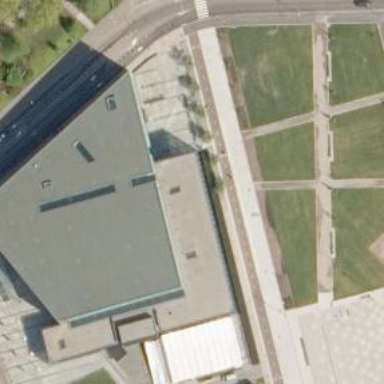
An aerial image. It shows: Arts centre housed inside building.